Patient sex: F
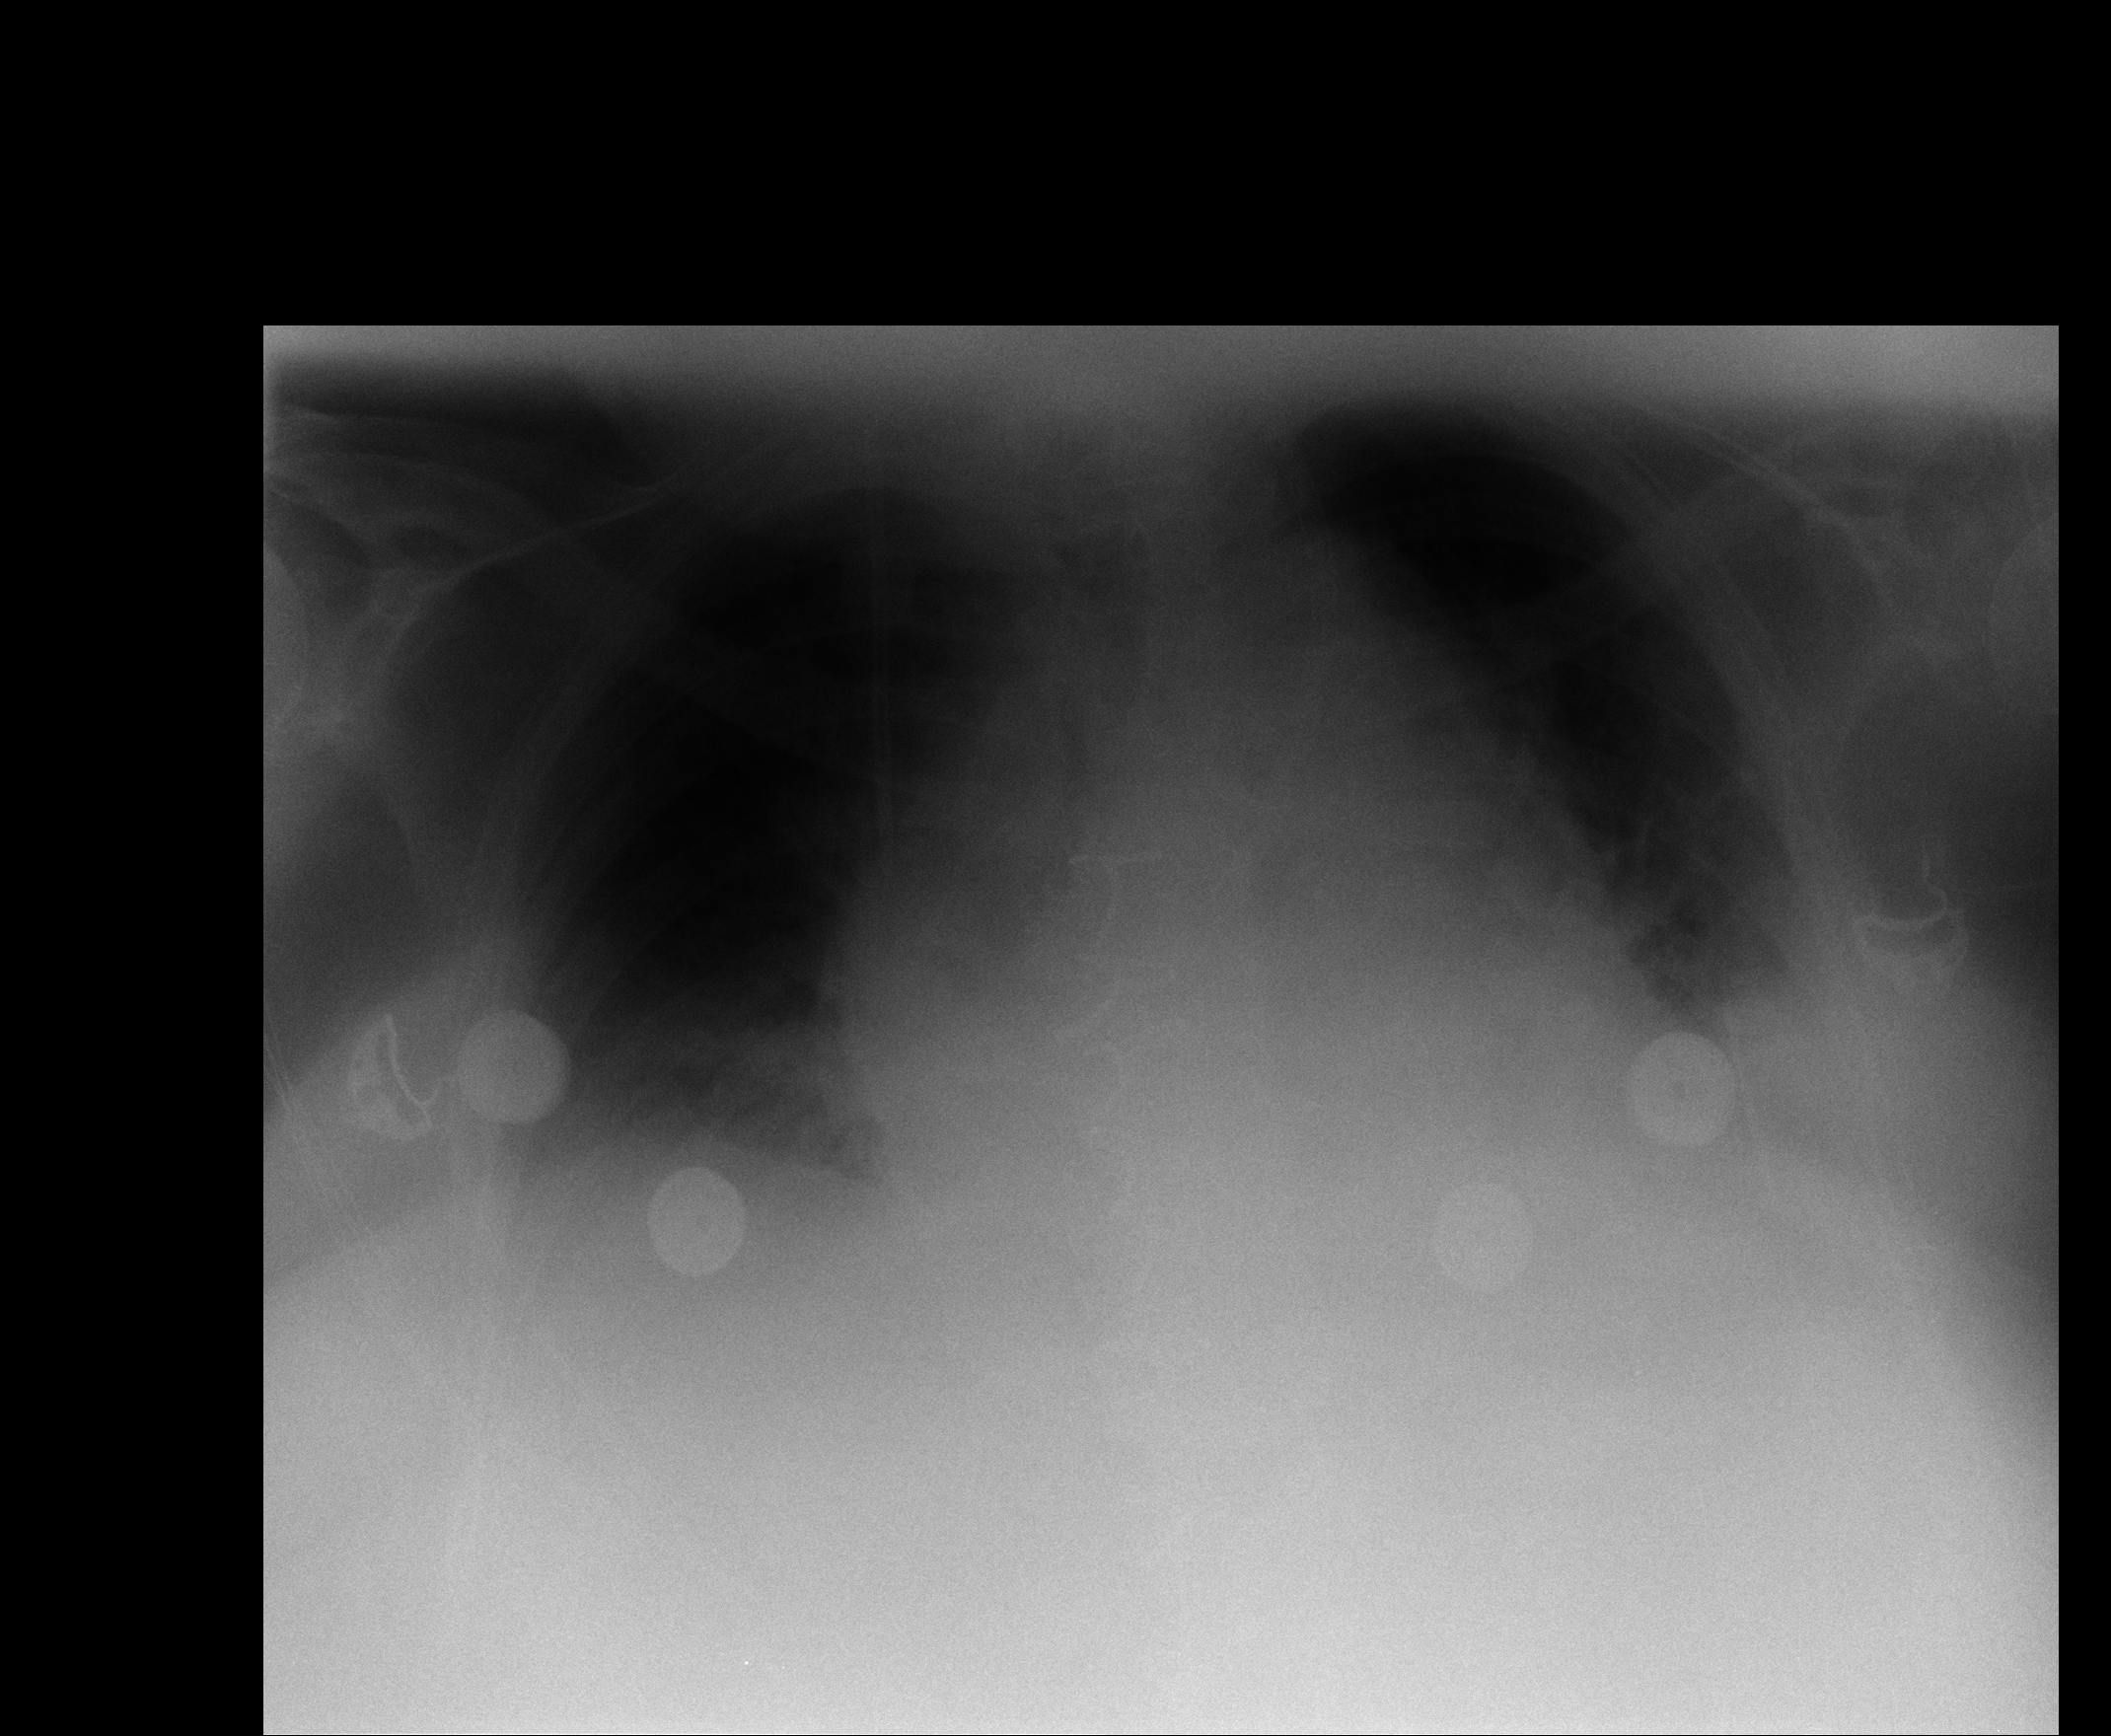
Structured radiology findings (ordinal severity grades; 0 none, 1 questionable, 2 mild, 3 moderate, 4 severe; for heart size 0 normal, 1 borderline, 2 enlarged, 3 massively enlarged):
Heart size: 2
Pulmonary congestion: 3
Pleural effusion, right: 2
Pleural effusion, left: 2
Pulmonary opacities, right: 0
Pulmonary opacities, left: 0
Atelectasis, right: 0
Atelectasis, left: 0